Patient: sex F, age 59
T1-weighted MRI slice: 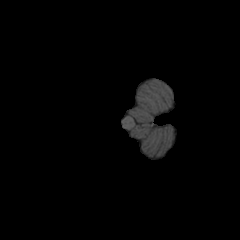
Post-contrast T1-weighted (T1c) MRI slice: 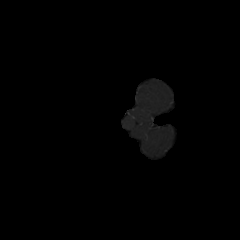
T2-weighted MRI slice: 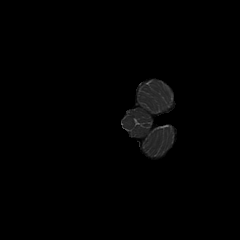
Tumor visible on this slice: no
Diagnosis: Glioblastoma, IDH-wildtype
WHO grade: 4